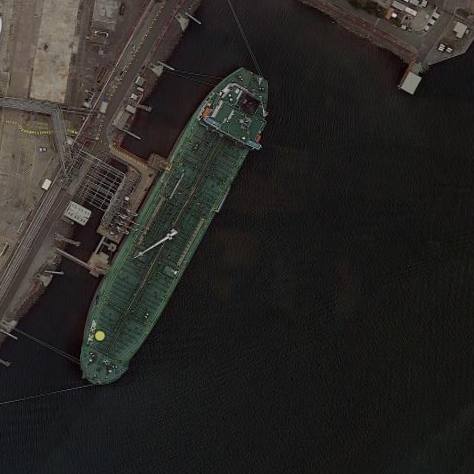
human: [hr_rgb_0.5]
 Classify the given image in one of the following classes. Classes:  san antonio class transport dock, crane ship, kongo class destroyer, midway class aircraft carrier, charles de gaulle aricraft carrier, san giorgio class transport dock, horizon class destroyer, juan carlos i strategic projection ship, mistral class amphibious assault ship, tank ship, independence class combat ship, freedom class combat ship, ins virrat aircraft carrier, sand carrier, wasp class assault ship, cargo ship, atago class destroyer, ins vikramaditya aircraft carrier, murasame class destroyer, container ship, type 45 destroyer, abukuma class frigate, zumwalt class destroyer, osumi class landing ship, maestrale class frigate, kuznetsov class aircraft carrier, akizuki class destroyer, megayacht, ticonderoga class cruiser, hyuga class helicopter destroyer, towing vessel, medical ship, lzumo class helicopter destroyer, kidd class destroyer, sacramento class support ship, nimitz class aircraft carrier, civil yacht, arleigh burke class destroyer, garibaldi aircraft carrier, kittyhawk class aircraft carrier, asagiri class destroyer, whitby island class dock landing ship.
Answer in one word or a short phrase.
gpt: Tank ship